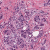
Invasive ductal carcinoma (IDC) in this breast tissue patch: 1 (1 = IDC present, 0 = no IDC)